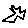
Label: star